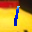
Label: 1